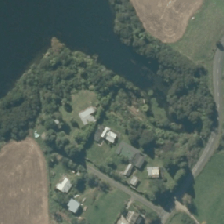
Land cover: urban_build_up